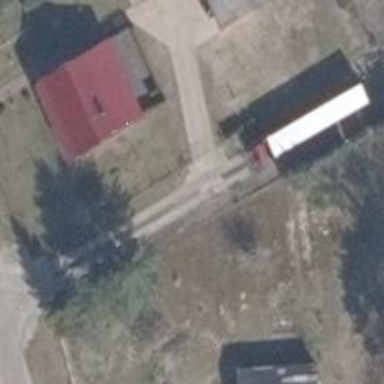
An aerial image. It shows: Concrete driveway serving as service road.